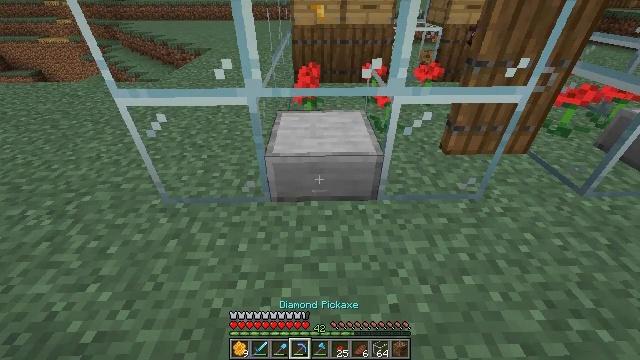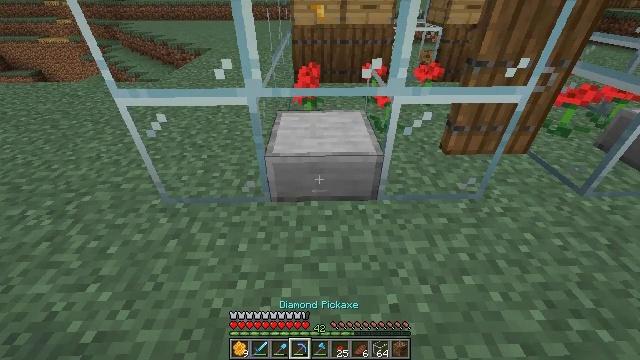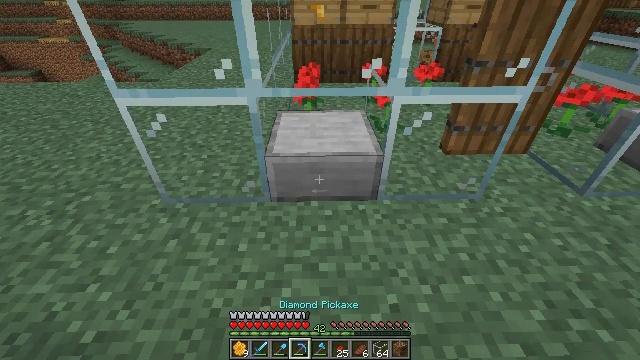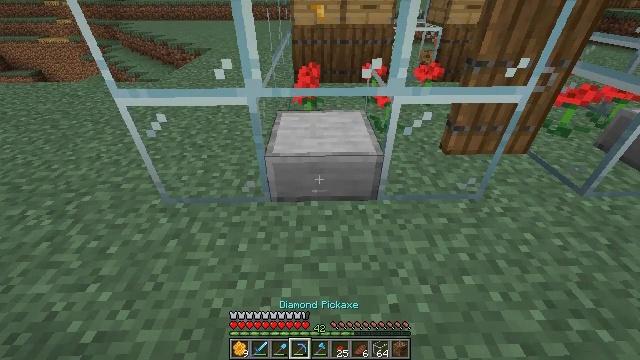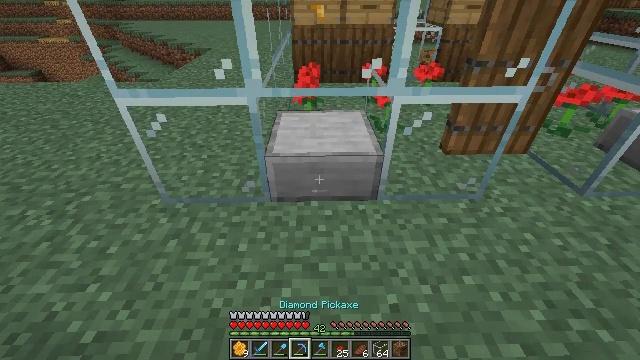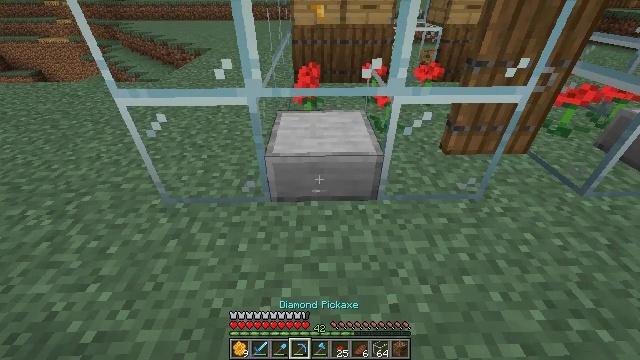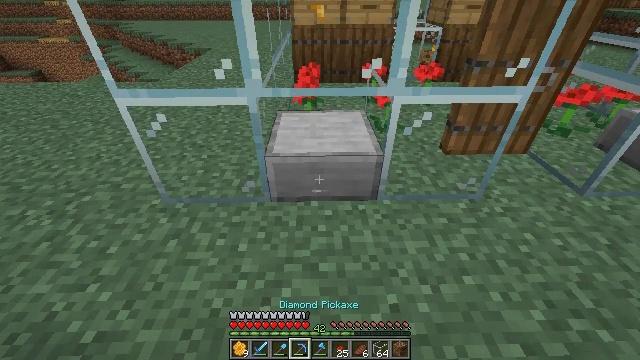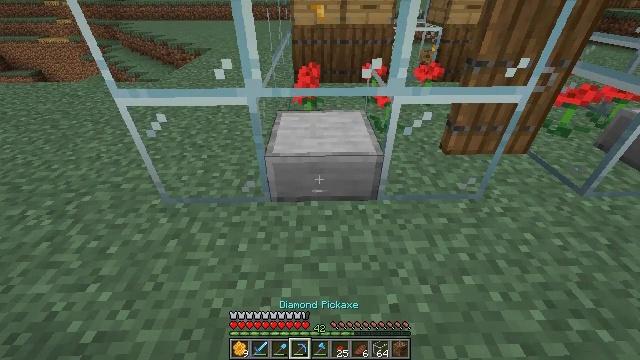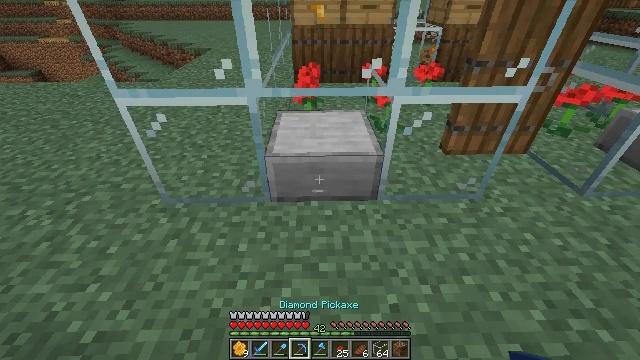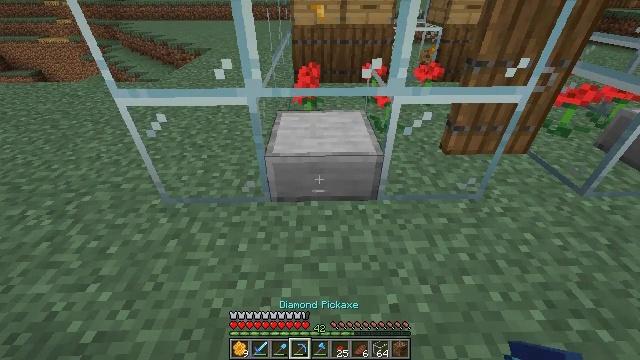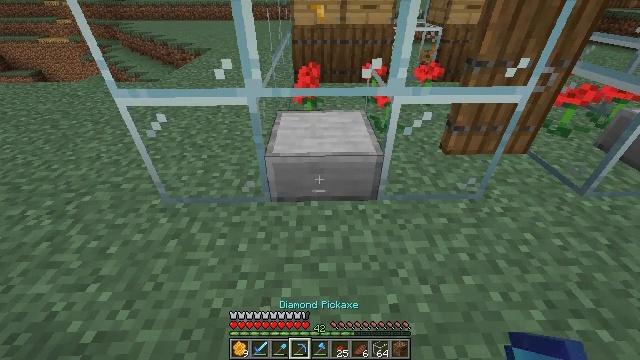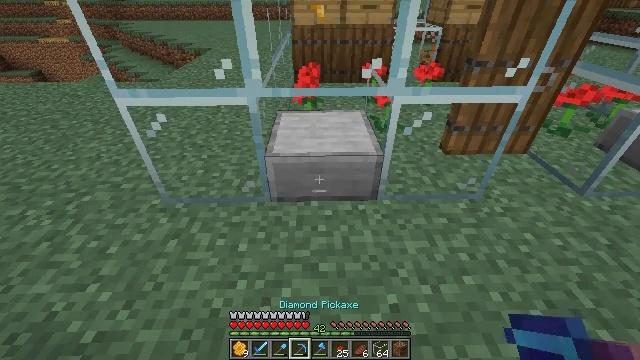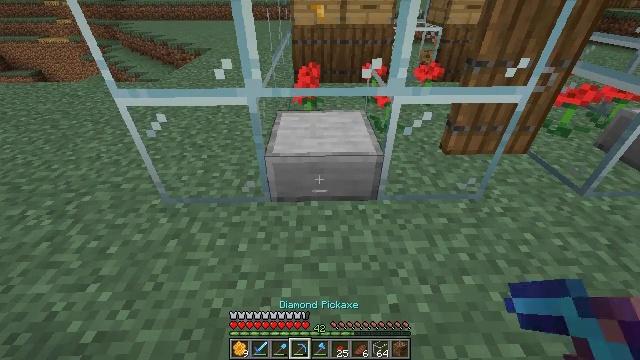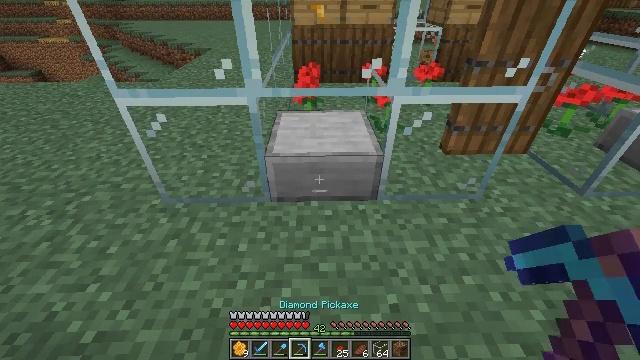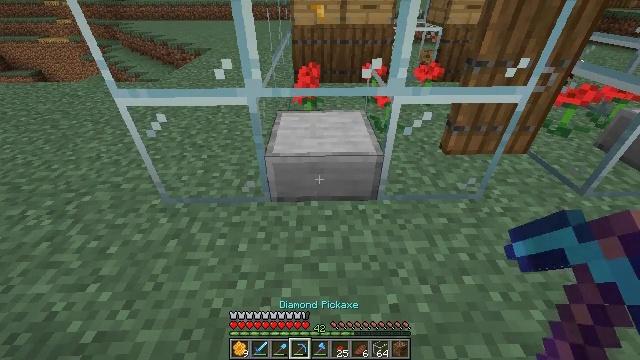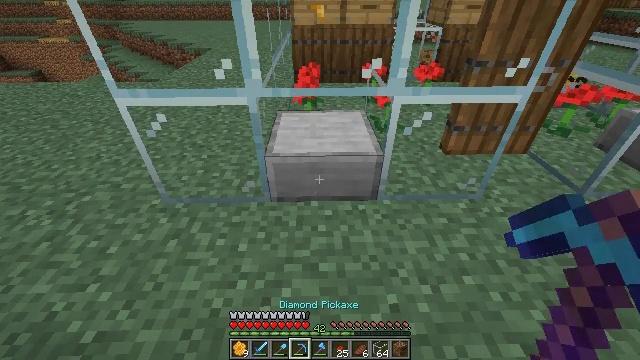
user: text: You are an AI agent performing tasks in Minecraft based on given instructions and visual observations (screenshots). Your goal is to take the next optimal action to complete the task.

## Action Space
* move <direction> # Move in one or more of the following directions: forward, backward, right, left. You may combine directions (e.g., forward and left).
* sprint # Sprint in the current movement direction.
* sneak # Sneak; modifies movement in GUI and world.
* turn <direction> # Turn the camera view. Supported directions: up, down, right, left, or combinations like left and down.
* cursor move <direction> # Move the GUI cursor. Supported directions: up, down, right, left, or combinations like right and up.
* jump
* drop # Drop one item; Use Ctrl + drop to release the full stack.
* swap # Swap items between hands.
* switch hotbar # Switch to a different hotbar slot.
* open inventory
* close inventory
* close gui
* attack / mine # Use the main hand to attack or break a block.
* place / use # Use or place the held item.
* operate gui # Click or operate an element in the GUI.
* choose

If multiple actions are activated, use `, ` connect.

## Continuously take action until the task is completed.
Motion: motion action
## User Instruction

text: Retrieve the smooth stone slab from the ground.
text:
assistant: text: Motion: no_op
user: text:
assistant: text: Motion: no_op
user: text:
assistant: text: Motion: no_op
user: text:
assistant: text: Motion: no_op
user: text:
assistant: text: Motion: no_op
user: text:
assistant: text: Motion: no_op
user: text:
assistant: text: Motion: no_op
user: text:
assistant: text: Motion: no_op
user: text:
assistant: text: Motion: no_op
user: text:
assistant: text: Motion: no_op
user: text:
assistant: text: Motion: no_op
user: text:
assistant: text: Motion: no_op
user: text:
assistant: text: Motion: no_op
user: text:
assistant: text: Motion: no_op
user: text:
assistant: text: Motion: no_op
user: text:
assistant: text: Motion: no_op
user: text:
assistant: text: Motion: no_op
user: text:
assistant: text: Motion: no_op
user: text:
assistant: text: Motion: no_op
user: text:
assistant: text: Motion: no_op
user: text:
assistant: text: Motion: no_op
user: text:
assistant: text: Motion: attack / mine
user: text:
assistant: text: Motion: attack / mine
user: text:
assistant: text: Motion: attack / mine
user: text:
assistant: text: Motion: attack / mine
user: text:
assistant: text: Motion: attack / mine
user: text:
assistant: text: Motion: attack / mine
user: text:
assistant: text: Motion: attack / mine
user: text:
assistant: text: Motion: attack / mine
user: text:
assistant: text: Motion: attack / mine